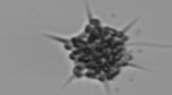
Label: Dictyocha